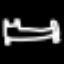
Label: bed